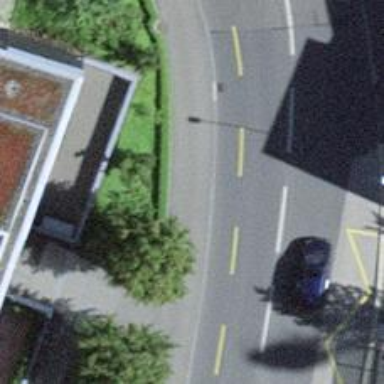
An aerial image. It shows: Sidewalk.